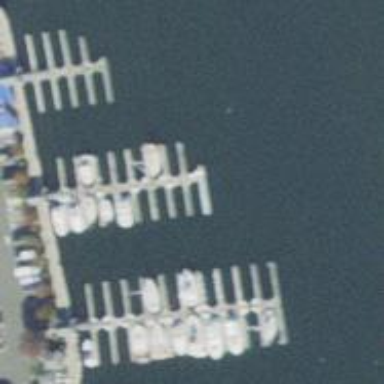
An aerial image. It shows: Man-made pier.